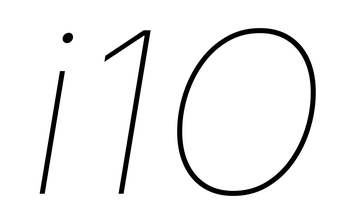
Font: Inter-Italic_Thin_Italic